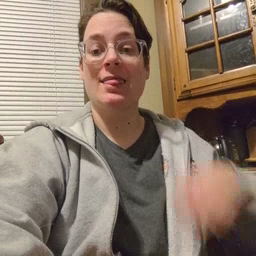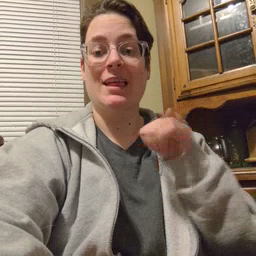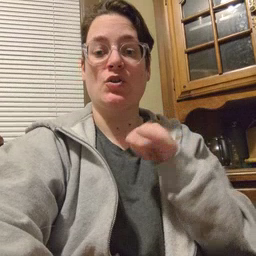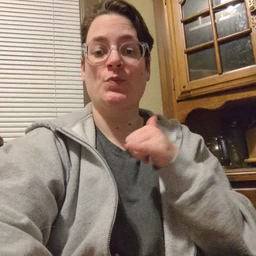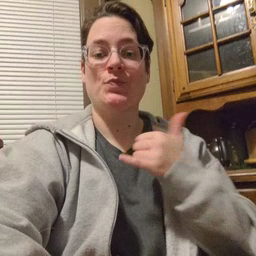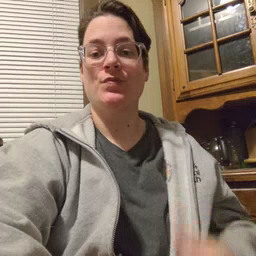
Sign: yellow